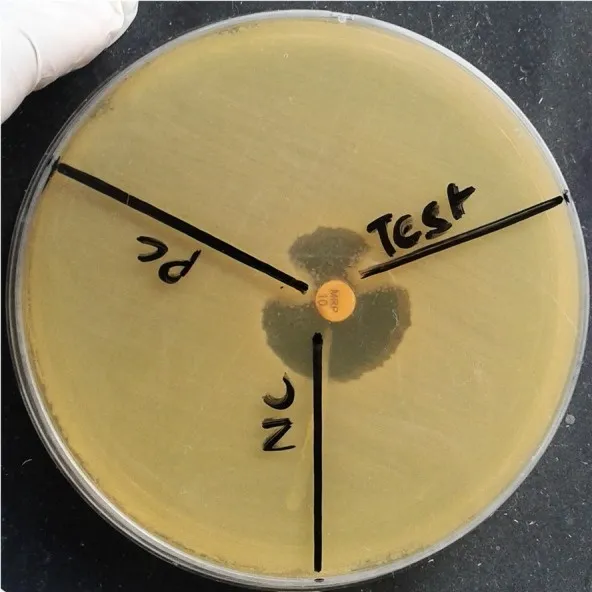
Modified Hodge Test positive for test organism (Providencia).
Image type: radiology (x_ray)